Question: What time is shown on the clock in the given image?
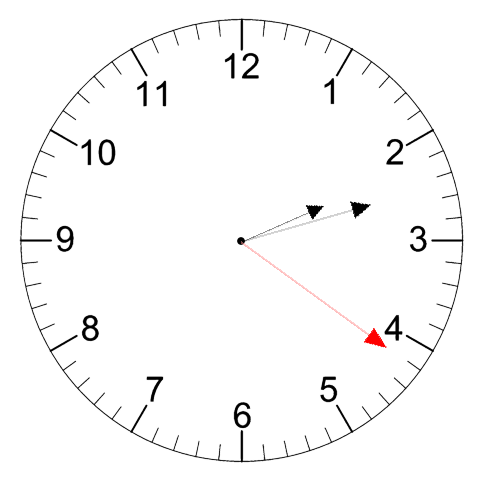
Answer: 02:12:21